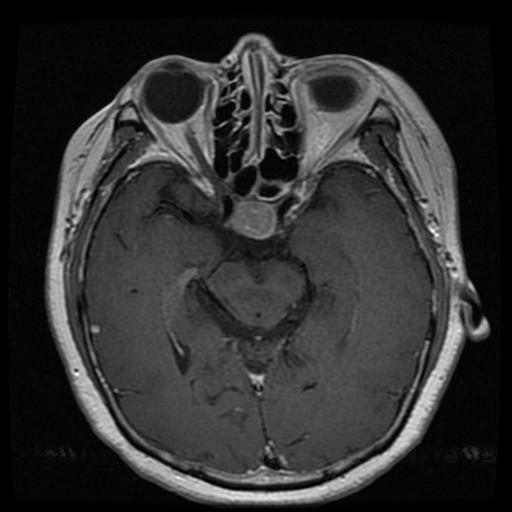
Label: pituitary